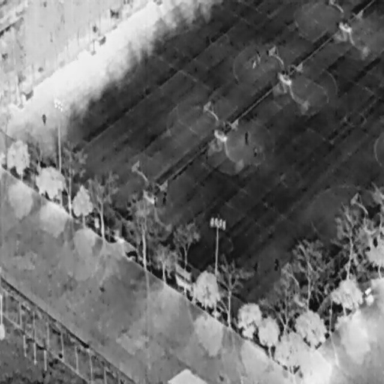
There are six People in the infrared image.